Question: I'm learning PLSQL since 3 months. Now I'm practicing explicit cursors. I have written a simple cursor and I've used the attribute %ROWCOUNT for query 5 rows of employees but I received only 4 employees on screen. Why?
'''
SET SERVEROUTPUT ON
DECLARE
CURSOR cur_emp IS
SELECT e.employee_id, e.last_name, d.department_id, d.department_name
FROM employees e
JOIN departments d
ON (e.department_id = d.department_id);
v_emp_id employees.employee_id%TYPE;
v_emp_name employees.last_name%TYPE;
v_dept_id departments.department_id%TYPE;
v_dept_name departments.department_name%TYPE;
BEGIN
OPEN cur_emp;
LOOP
FETCH cur_emp
INTO v_emp_id, v_emp_name, v_dept_id, v_dept_name;
EXIT WHEN cur_emp%ROWCOUNT = 5;
DBMS_OUTPUT.PUT_LINE('EMPLOYEE ID: ' || v_emp_id || ' EMPLOYEE: ' ||
v_emp_name || ' DEPARTMENT ID: ' || v_dept_id || ' DEPARTMENT NAME: ' ||
v_dept_name);
END LOOP;
CLOSE cur_emp;
END;
/
'''

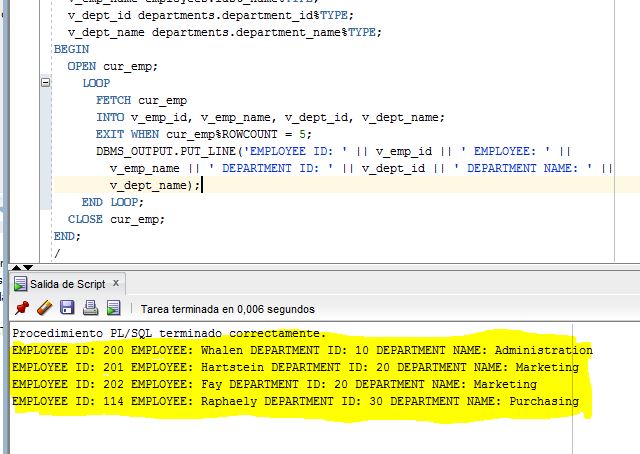
Answer: The loop first checks the condition, so to write 4 employees, check the rowcount of the next one and exit the loop you have to put ROWCOUNT > 5, ROWCOUNT = 6 or move the 'EXIT WHEN' condition to after your call to 'DBMS_OUTPUT'.